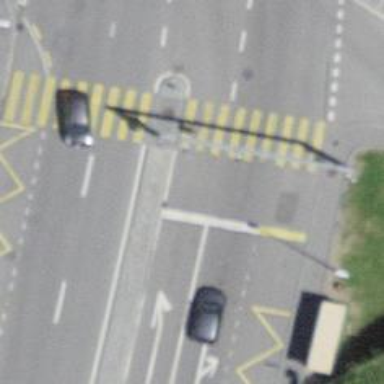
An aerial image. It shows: Road with traffic signals for signaling.